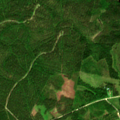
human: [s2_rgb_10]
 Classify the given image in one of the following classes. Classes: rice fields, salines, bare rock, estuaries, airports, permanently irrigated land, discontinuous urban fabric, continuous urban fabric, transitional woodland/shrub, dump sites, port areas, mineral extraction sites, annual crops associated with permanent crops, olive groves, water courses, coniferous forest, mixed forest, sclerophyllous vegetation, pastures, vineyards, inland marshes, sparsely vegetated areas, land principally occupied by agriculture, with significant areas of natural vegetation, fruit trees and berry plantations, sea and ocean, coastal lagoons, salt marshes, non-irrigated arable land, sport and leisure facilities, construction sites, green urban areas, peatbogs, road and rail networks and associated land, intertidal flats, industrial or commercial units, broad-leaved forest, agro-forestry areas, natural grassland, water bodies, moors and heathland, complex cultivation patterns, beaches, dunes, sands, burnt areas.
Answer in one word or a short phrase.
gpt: coniferous forest, mixed forest, transitional woodland/shrub